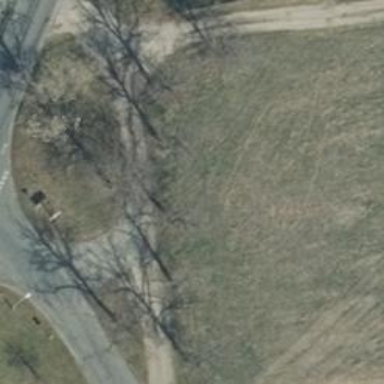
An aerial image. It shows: Service road with ground surface.